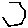
Label: hexagon